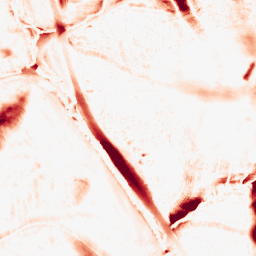
Category: morphological
Decomposition family: morphological_ellipse
Decomposition parameters: operation: opening
width: 30
height: 50
Upsampling method: bilinear
Upsampling parameters: scale: 8
Upsampling scale: 8